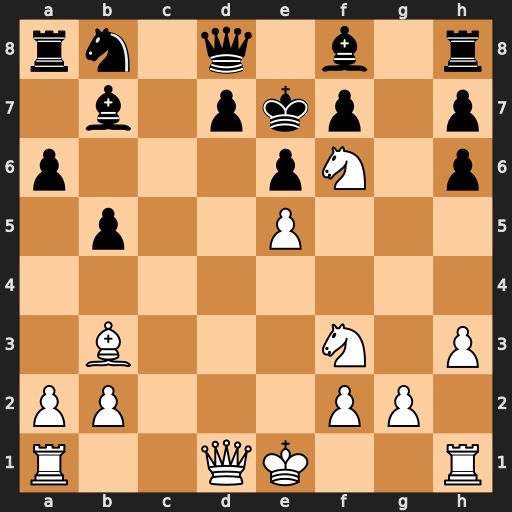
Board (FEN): rn1q1b1r/1b1pkp1p/p3pN1p/1p2P3/8/1B3N1P/PP3PP1/R2QK2R
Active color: w
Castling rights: KQ
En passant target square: -
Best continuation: Qd6#